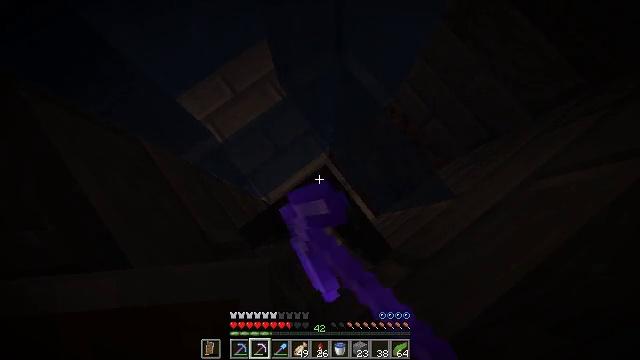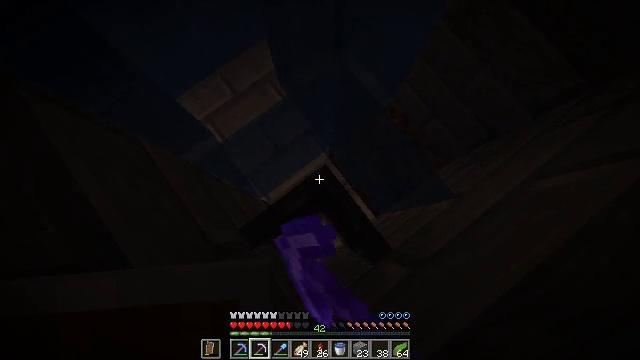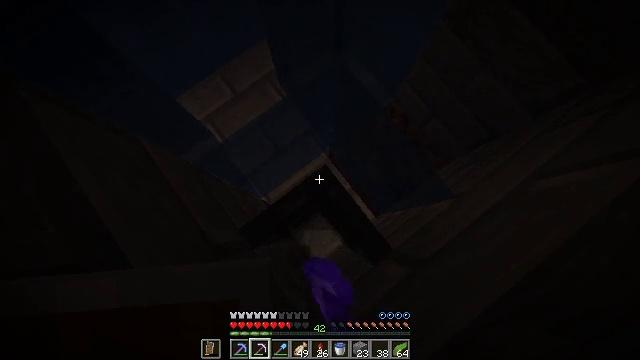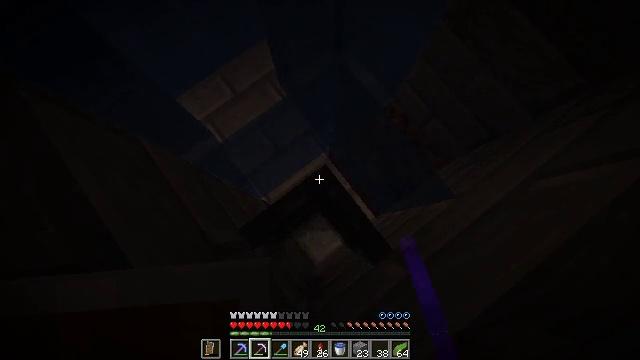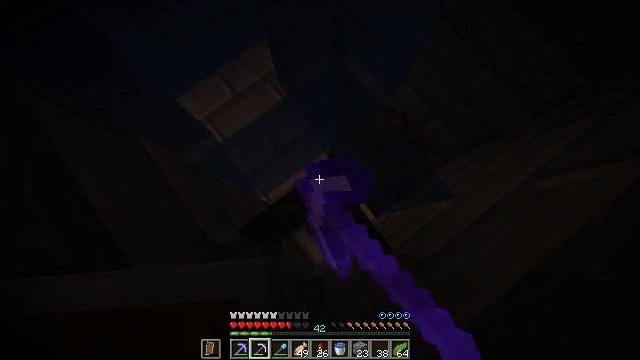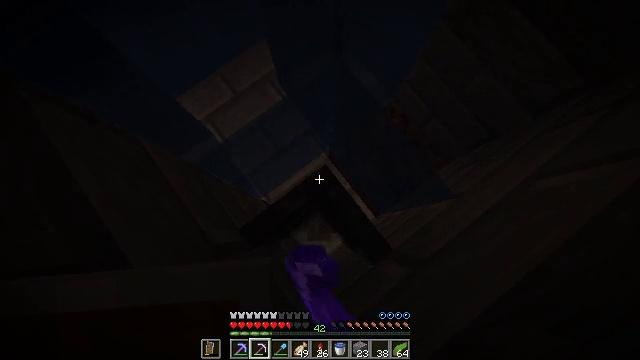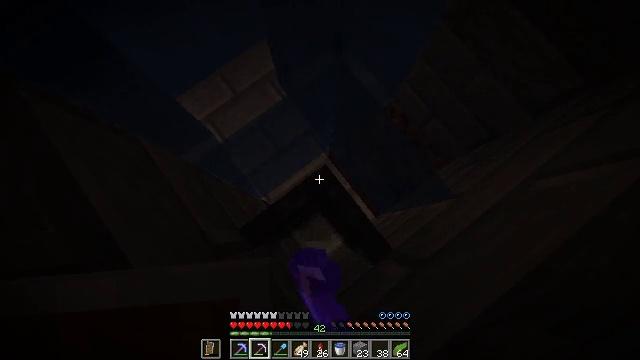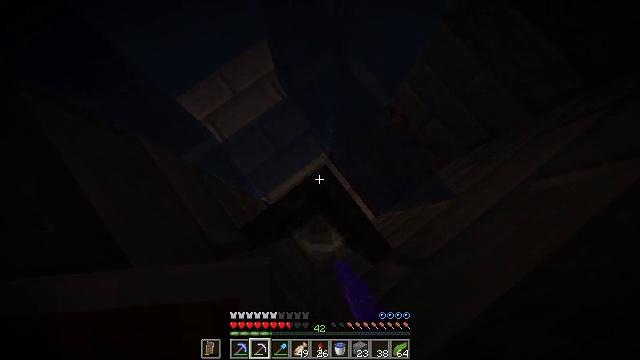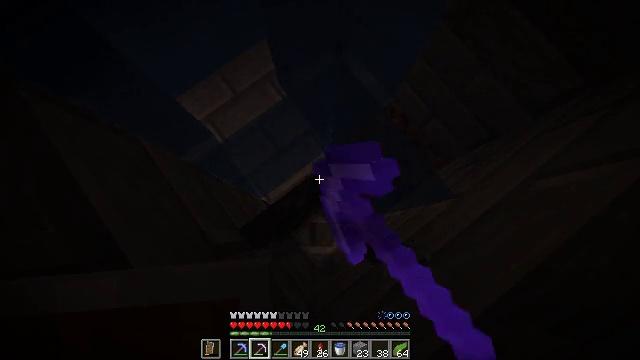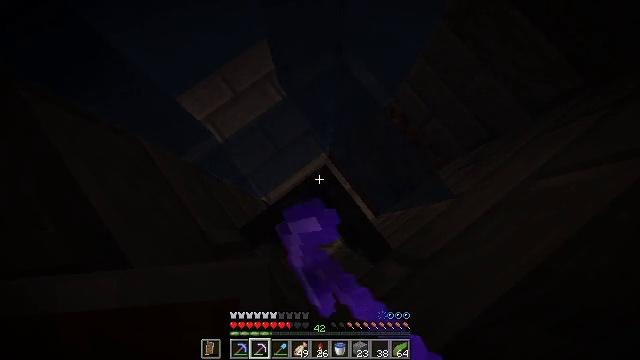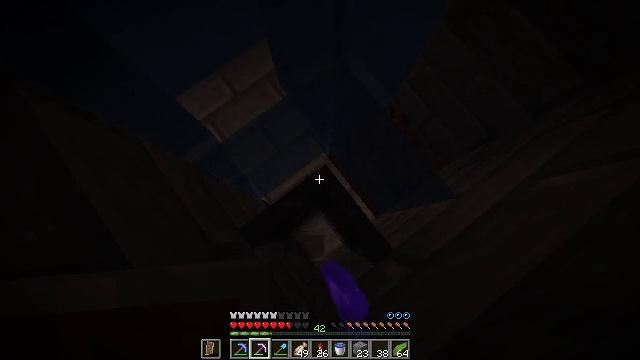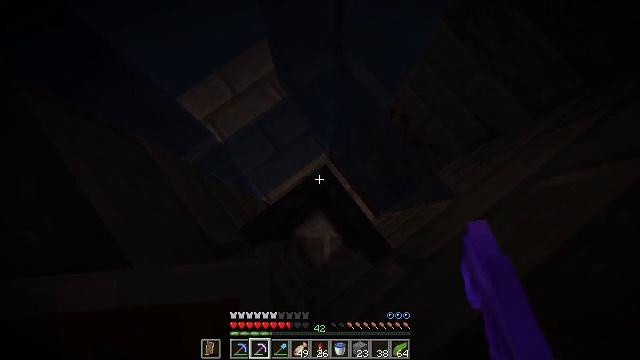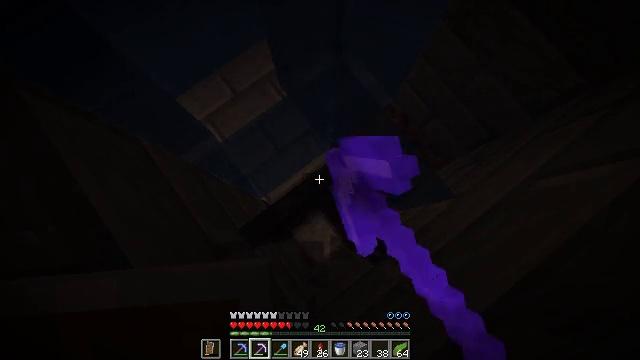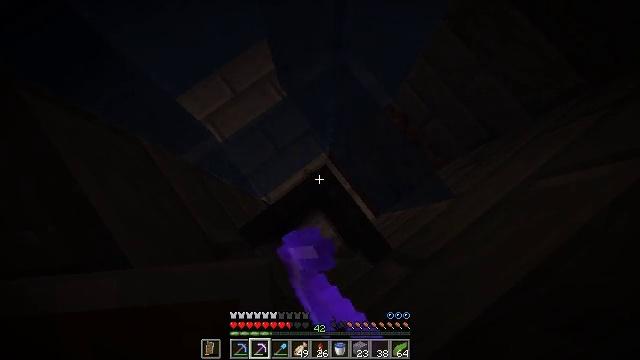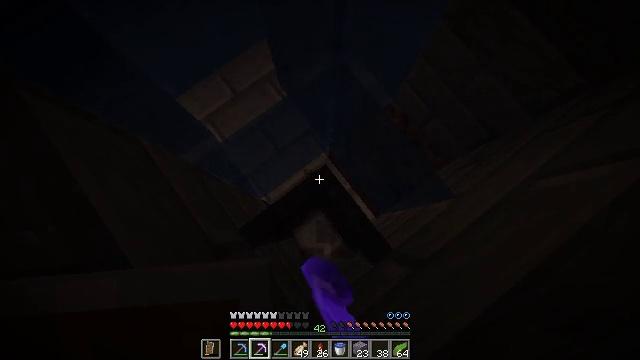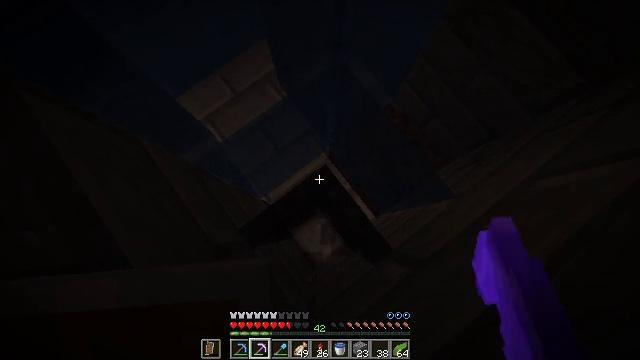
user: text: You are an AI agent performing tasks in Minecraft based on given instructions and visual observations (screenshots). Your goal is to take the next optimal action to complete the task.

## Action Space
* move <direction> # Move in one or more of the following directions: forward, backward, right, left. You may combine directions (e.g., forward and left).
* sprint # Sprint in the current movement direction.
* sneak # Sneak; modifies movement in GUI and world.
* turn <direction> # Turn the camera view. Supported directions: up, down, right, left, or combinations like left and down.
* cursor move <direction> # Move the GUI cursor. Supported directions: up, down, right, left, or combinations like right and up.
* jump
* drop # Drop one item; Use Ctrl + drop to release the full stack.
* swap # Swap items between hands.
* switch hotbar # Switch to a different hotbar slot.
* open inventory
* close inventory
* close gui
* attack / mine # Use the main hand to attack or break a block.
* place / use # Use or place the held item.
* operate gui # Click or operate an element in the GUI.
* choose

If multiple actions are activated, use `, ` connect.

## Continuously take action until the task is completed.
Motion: motion action
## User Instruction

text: Gather the black stained glass pane.
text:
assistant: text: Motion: move back, attack / mine
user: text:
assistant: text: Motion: move back, attack / mine
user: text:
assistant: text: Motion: move back, attack / mine
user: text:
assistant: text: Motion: move back, attack / mine
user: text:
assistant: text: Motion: move back, attack / mine
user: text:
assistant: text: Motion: move back, attack / mine
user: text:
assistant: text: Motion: move back, attack / mine
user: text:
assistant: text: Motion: move back, attack / mine
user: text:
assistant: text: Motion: move back, attack / mine
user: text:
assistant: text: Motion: move back, attack / mine
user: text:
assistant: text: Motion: move back, attack / mine
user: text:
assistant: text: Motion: move back, attack / mine
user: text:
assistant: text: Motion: move back, attack / mine
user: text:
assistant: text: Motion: move back, attack / mine
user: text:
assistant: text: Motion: move back, attack / mine
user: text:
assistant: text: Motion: move back, attack / mine
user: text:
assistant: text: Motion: move back, attack / mine
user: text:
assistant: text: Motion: move back, attack / mine
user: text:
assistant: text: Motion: move back, attack / mine
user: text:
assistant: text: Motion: move back, attack / mine
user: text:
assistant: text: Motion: move back, attack / mine
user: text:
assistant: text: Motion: move back, attack / mine
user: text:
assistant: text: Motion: move back, attack / mine
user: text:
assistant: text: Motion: move back, attack / mine
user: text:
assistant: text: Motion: move back, attack / mine
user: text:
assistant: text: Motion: move back, attack / mine
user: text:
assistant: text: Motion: move back, attack / mine
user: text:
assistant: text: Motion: move back, attack / mine
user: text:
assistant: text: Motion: move back, attack / mine
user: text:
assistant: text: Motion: move back, attack / mine